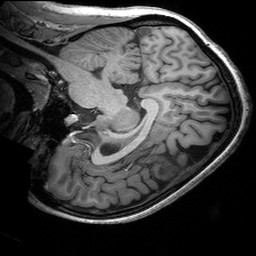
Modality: T1w
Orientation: sagittal
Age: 27
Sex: female
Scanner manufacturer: siemens
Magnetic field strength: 3 T
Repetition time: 2.53 s
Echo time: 0.00299 s